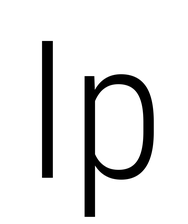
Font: Roboto_Condensed_Light